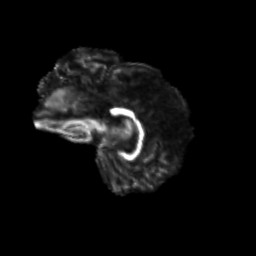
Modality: FA
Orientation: sagittal
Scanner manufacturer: siemens
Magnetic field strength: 3 T
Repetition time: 9.2 s
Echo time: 0.084 s